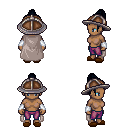
a pixel art fantasy rpg character, female body template, human, dark skin, gray cape, magenta pants, raven short topknot hairstyle, chain helm, white cloth bracers, brown slippers, four views (front, back, left, right), 2x2 character sprite sheet, small pixel art, hard edges, no anti-aliasing